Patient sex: M
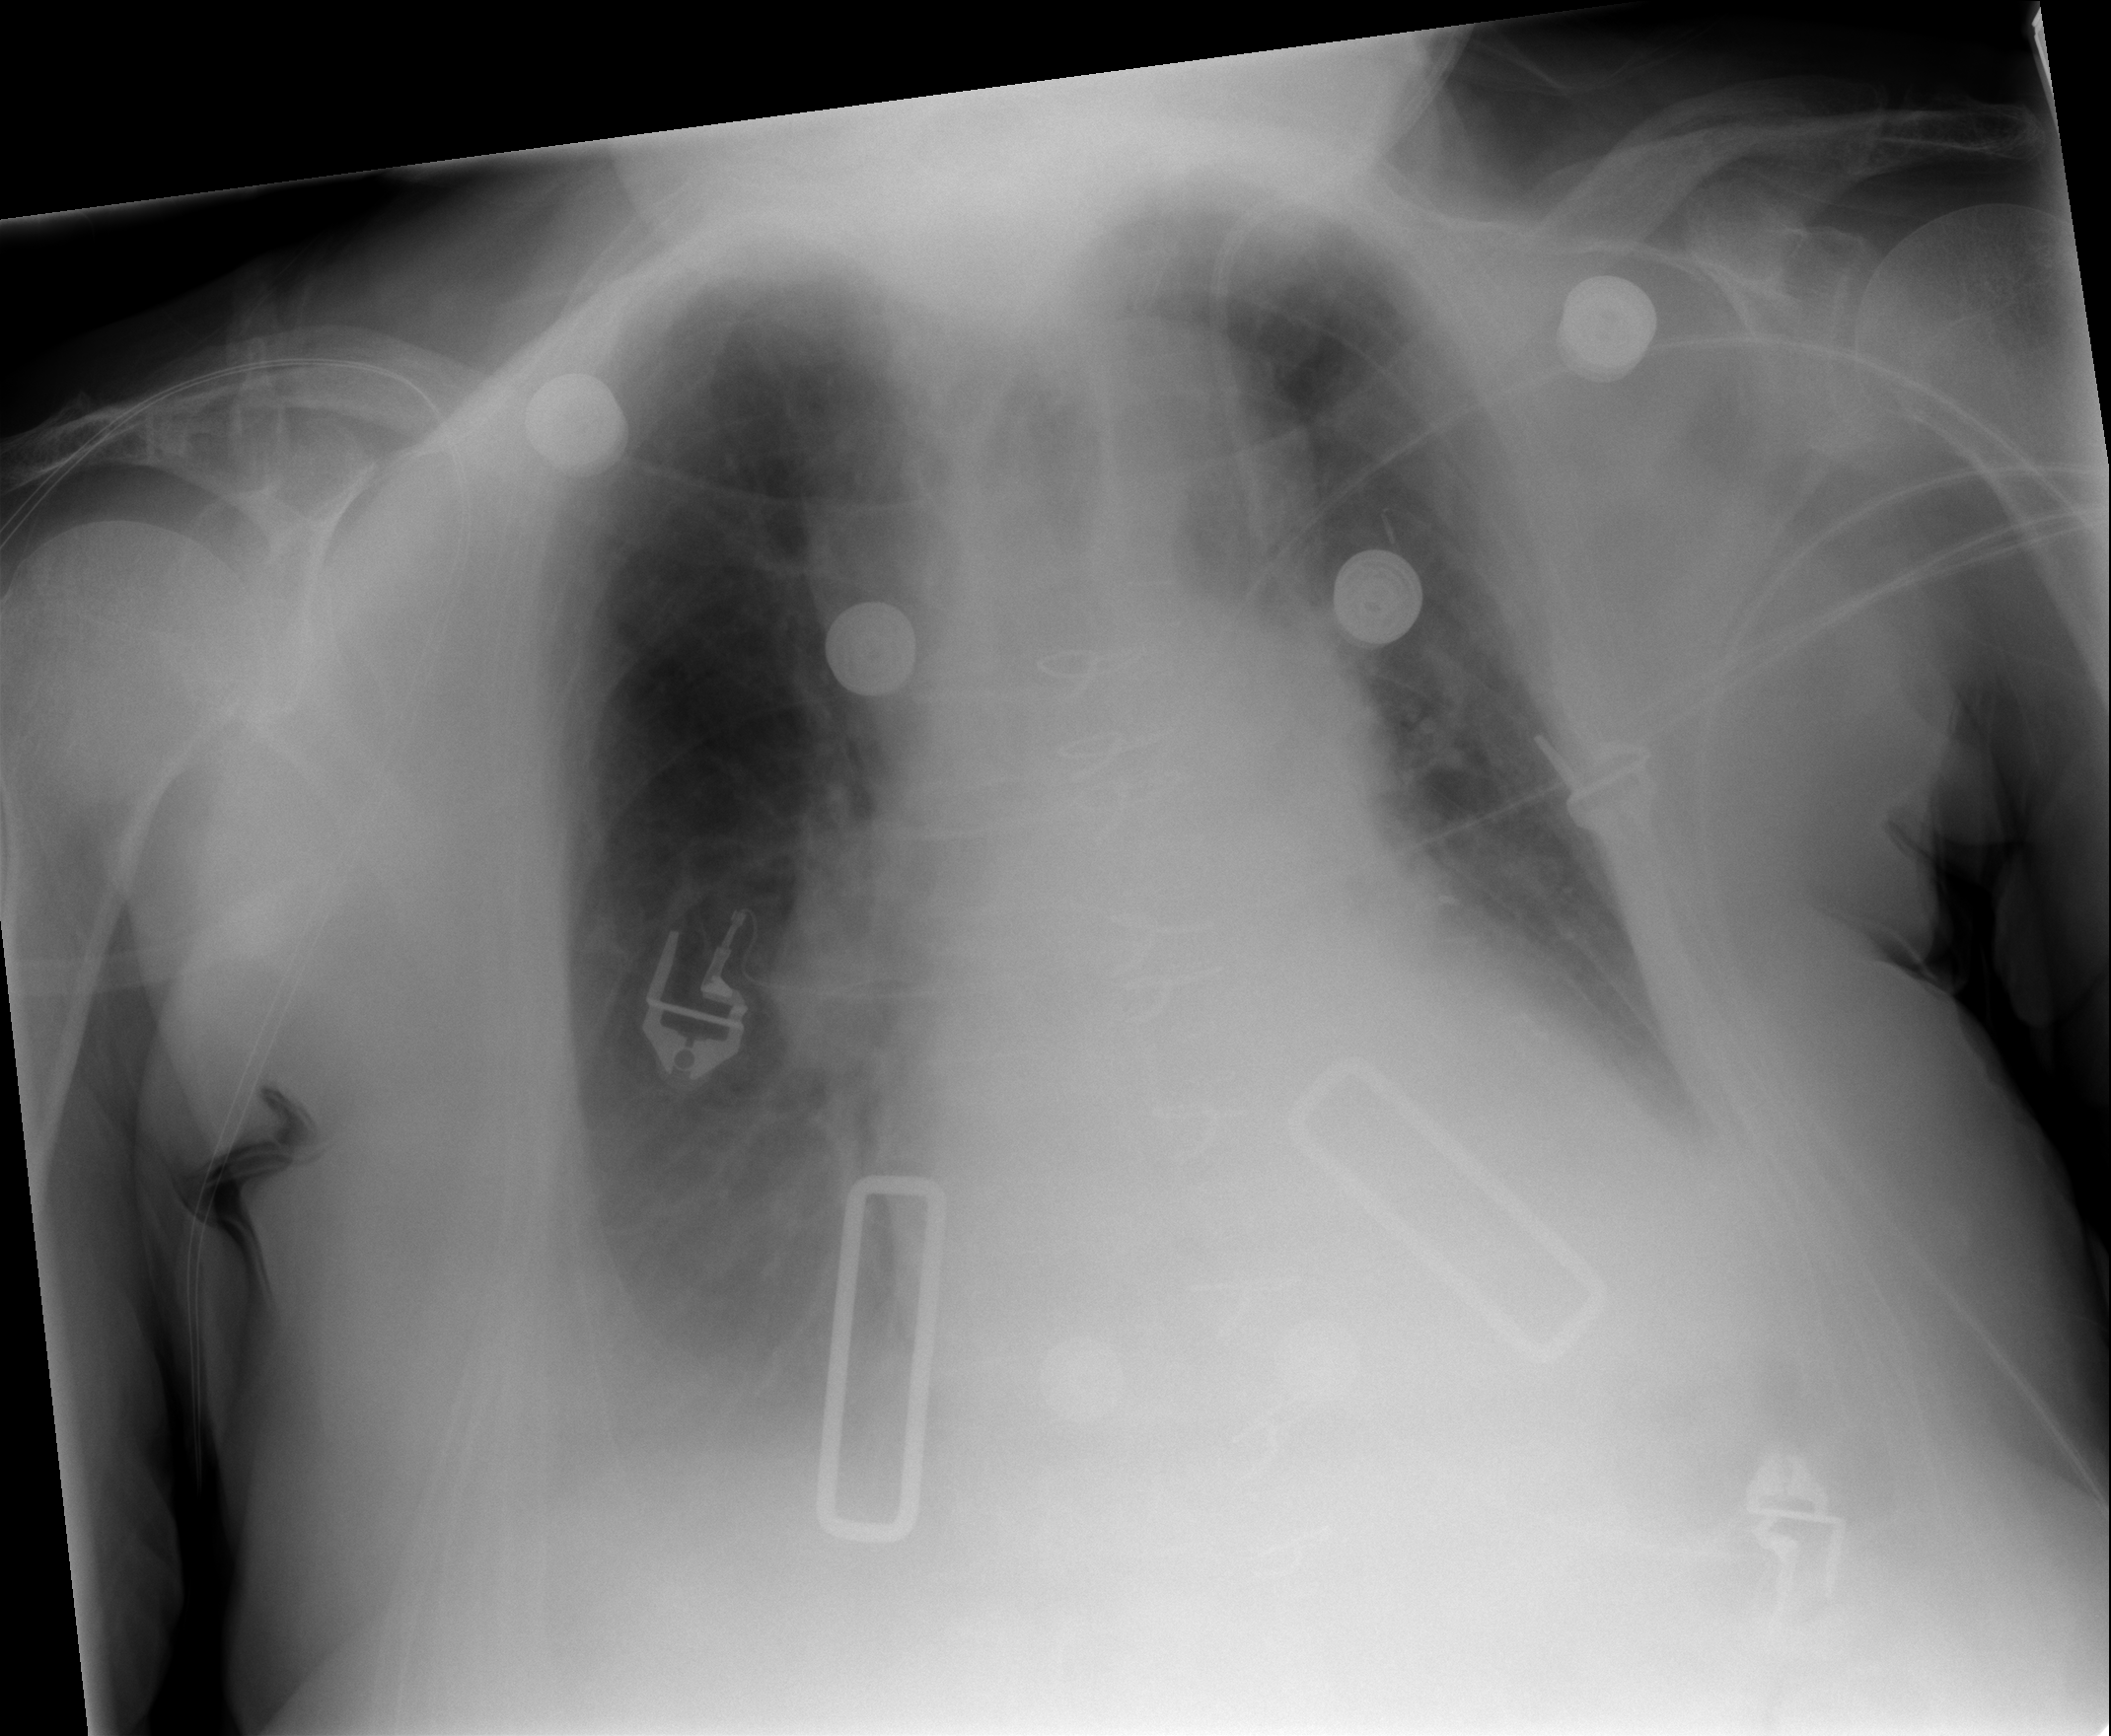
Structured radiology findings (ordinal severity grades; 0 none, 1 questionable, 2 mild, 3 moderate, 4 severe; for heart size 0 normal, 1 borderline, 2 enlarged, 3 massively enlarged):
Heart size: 2
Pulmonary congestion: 2
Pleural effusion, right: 2
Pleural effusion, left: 2
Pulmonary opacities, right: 0
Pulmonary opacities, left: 1
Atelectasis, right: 2
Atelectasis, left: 3